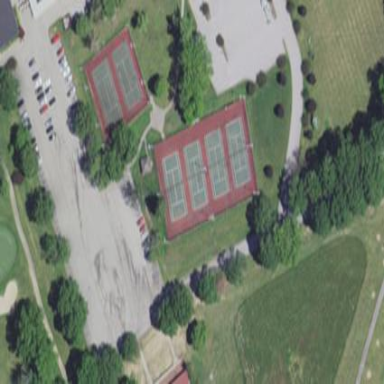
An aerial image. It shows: Tennis court on pitch.